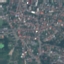
Land use / land cover class: Residential